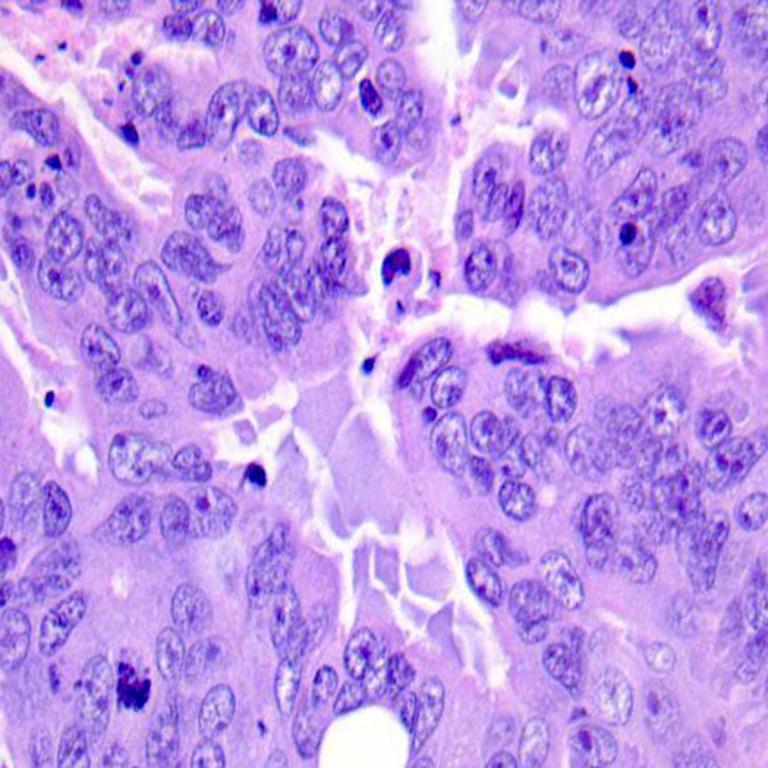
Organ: colon
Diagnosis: adenocarcinomas